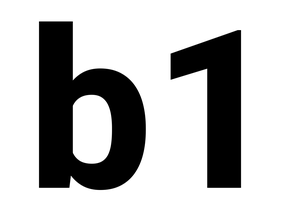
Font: Roboto_ExtraBold